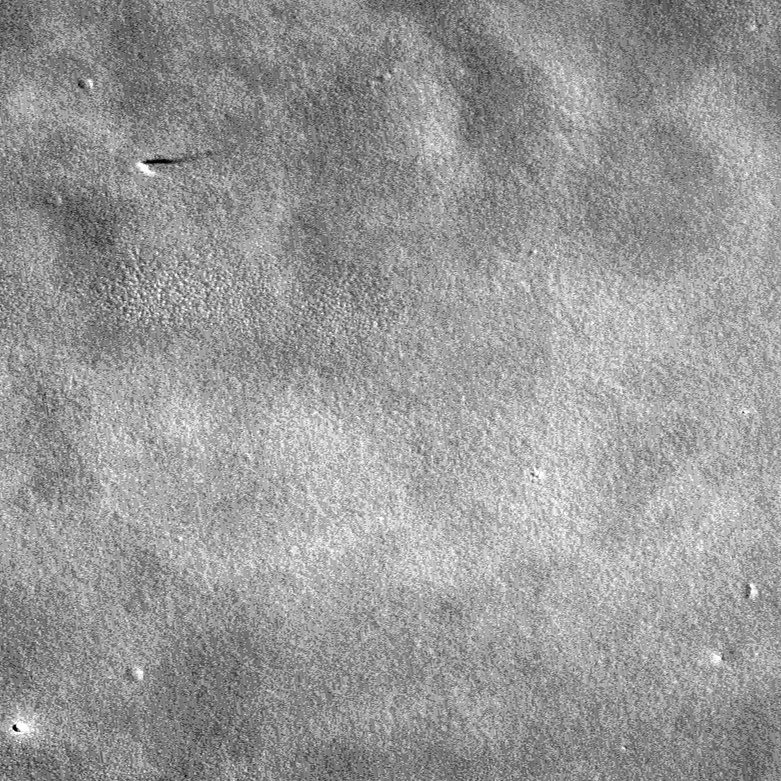
Label: dustdevil